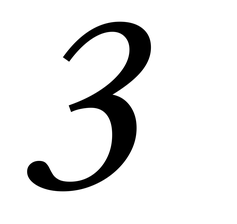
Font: LibreCaslonText-Italic_Italic